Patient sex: F
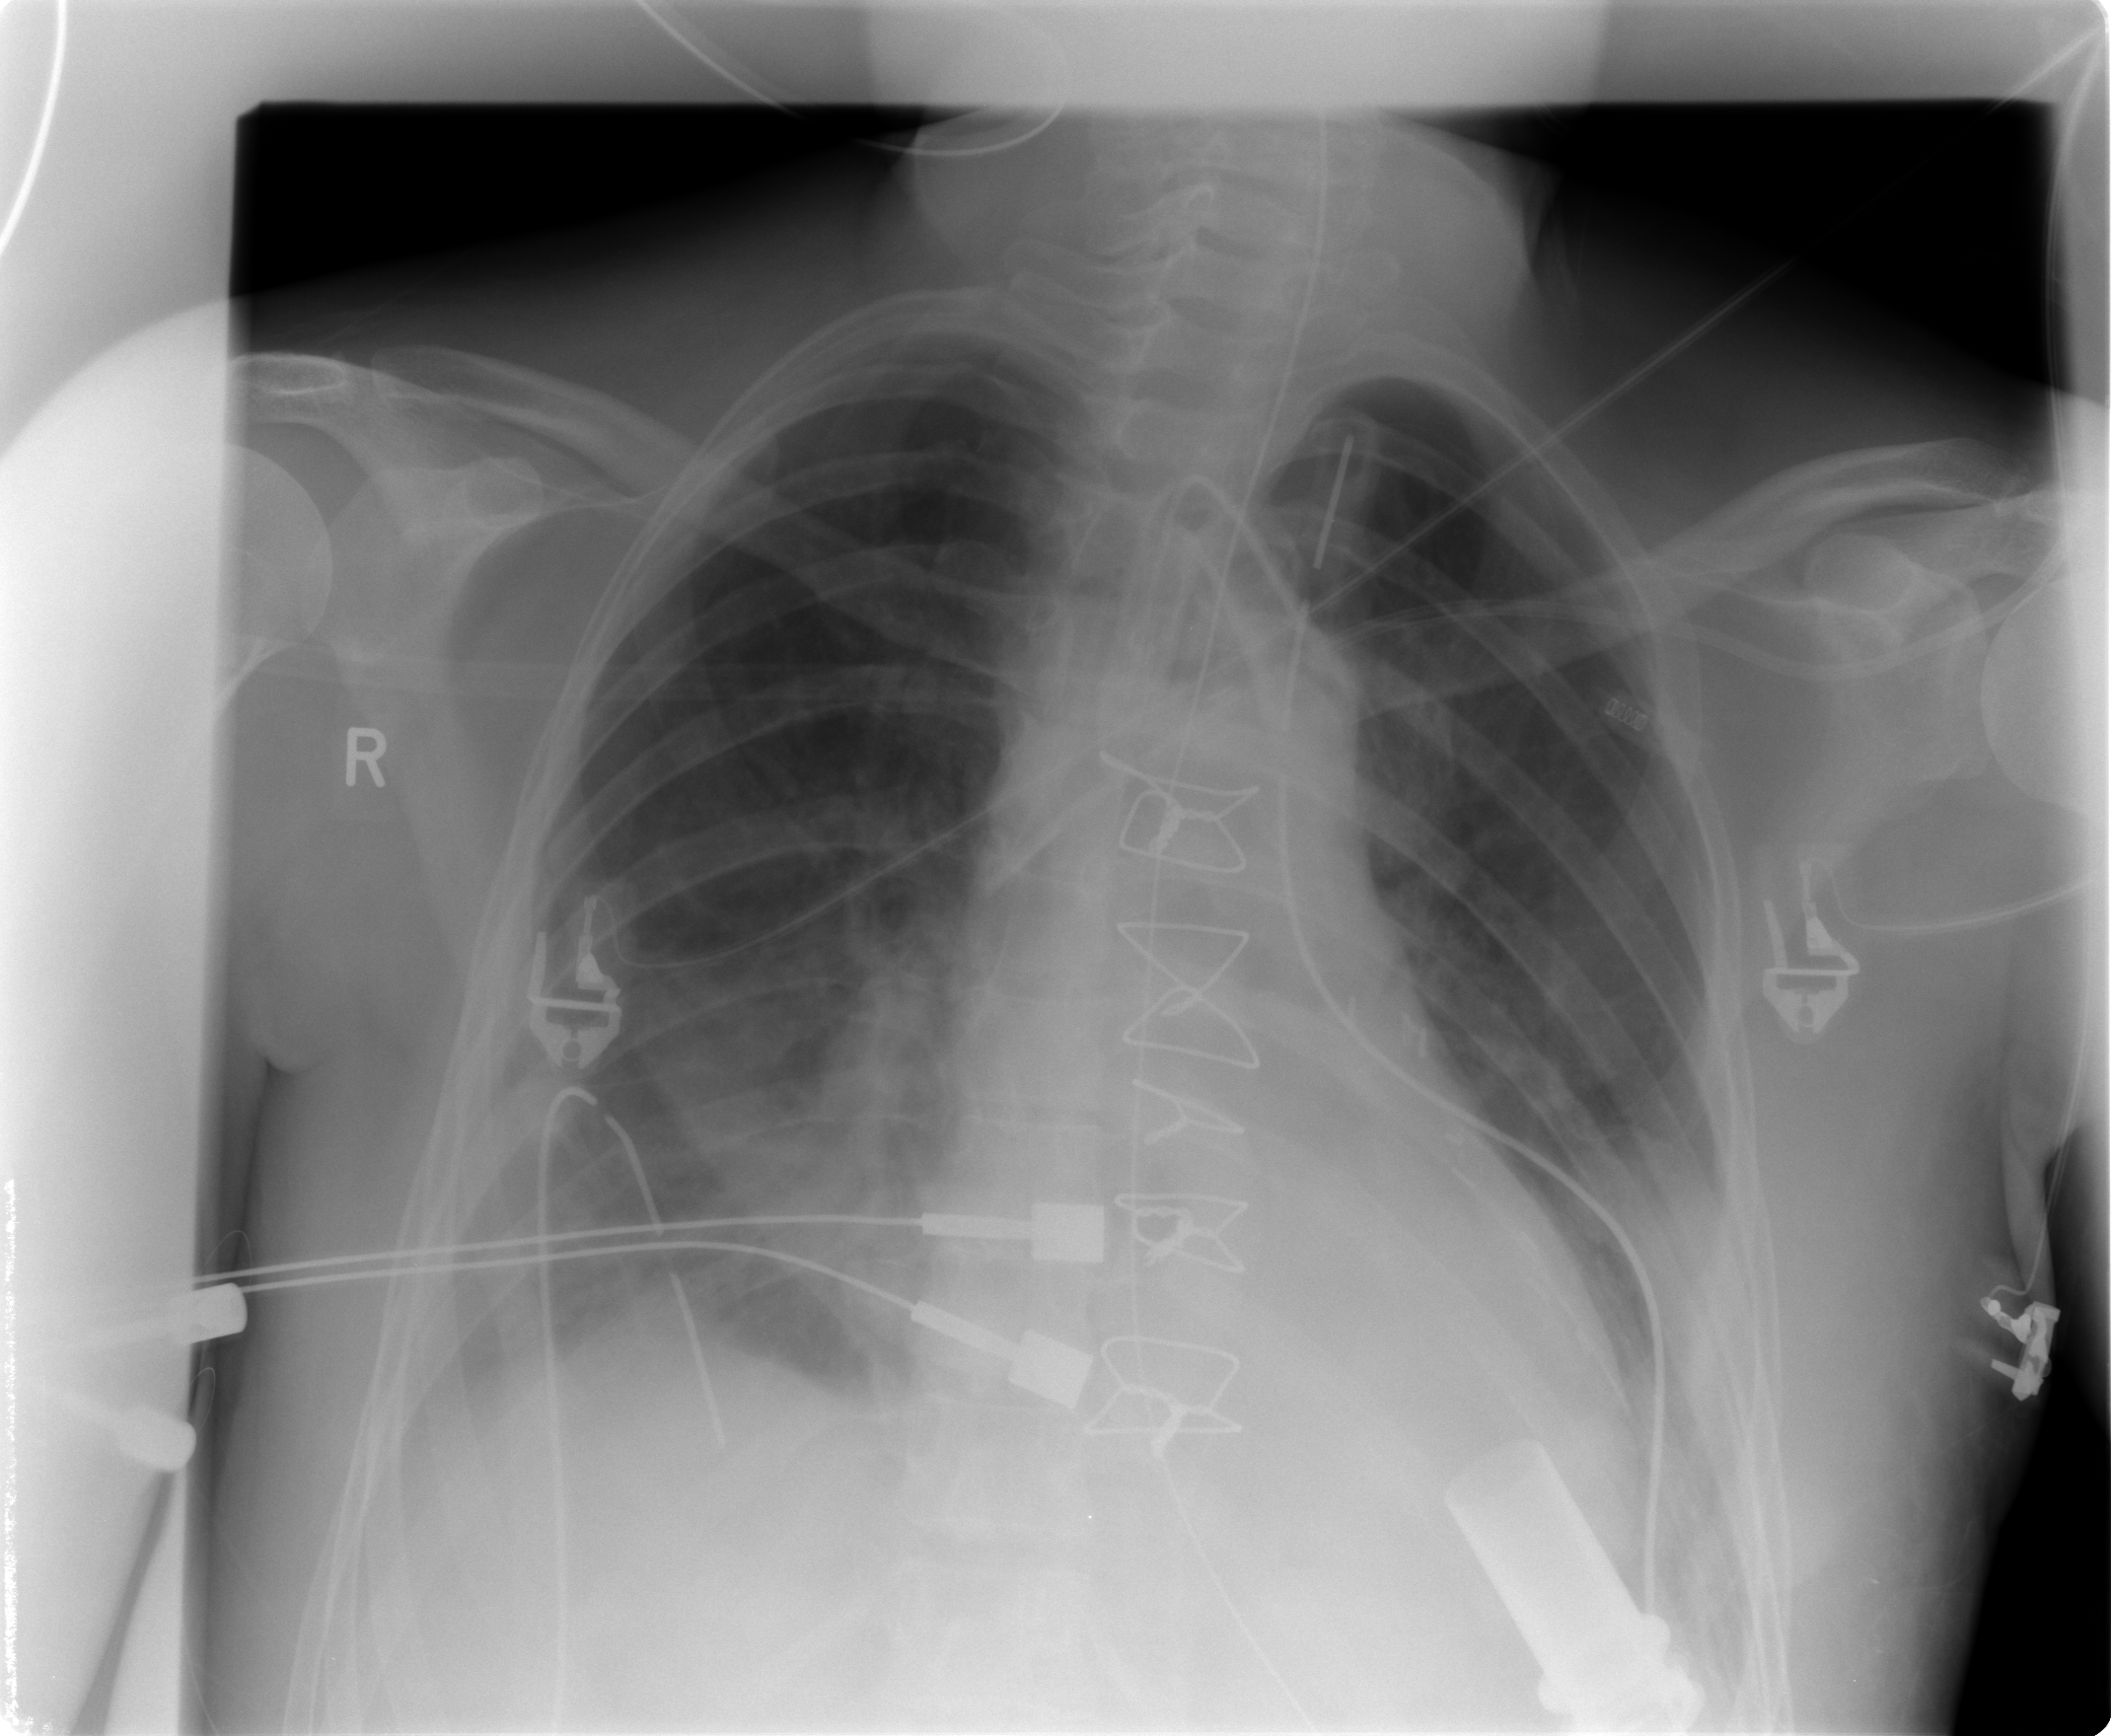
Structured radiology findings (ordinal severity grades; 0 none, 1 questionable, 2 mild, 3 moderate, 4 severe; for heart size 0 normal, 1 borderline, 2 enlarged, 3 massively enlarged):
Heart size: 2
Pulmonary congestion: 0
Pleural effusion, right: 1
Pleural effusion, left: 1
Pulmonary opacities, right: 1
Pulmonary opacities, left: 0
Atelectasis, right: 2
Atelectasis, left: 1